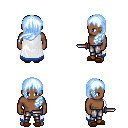
a pixel art fantasy rpg character, male body template, human, dark skin, white trimmed cape, metal pants, white cyan left-swept hairstyle, brown slippers, dagger, four views (front, back, left, right), 2x2 character sprite sheet, small pixel art, hard edges, no anti-aliasing